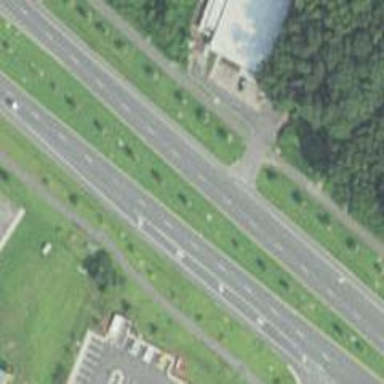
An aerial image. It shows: Primary highway that is also expressway.